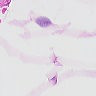
Metastatic tissue present: no